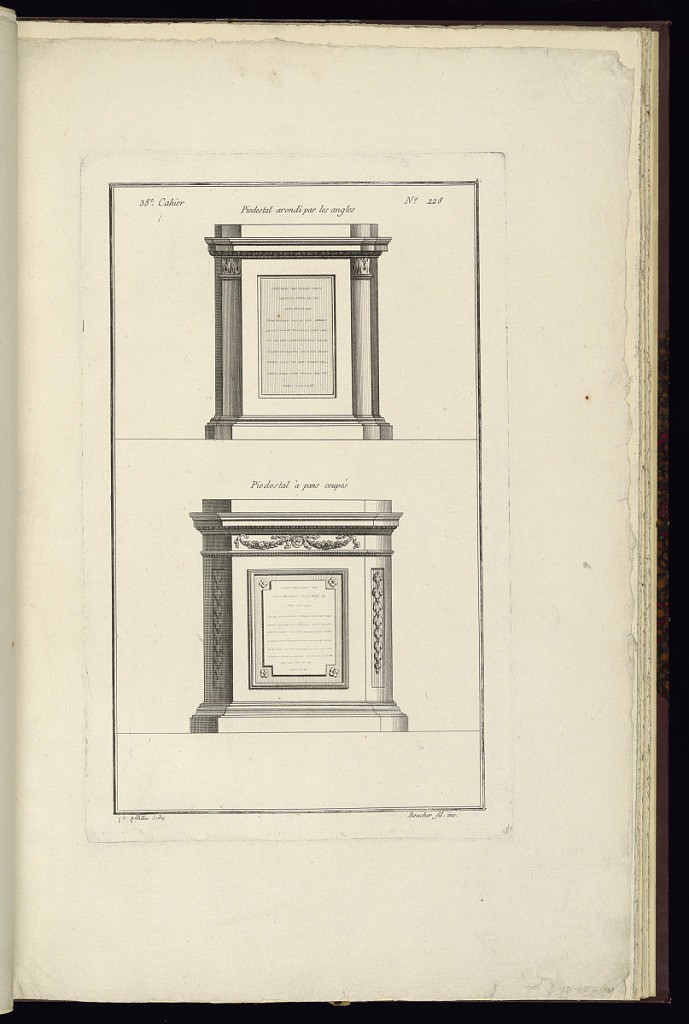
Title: Piedestal arondi par les angles [et] Piedestal à pans coupés
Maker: Juste-François Boucher, French, 1736 – 1782
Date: ca. 1775
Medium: Engraving on off white laid paper
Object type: Print
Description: Two designs for pedestals decorated with egg and dart, acanthus leaves, faux script, garland, and rosettes. The plate is signed.